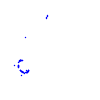
Particle: proton